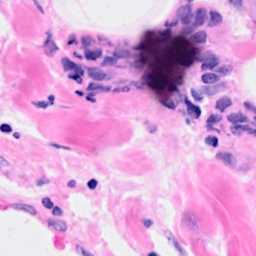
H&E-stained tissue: Breast